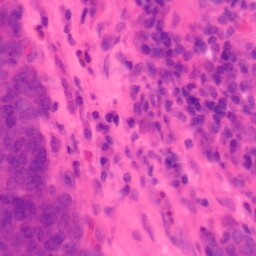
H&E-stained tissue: Colon